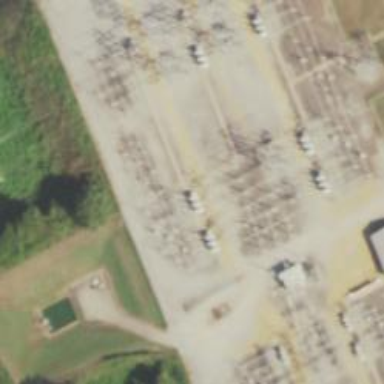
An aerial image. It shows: Switch used for power control.